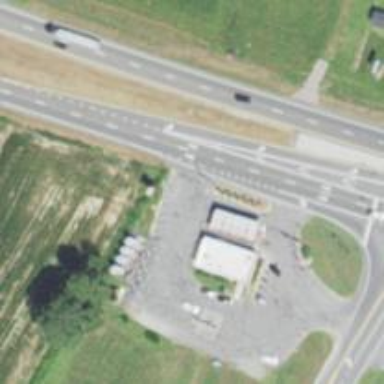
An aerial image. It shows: Convenience shop.